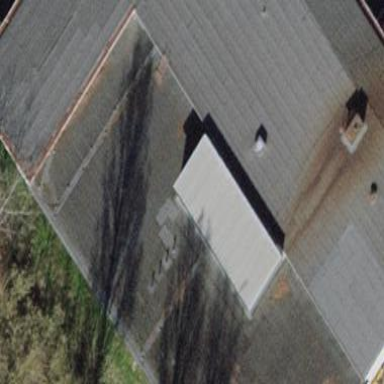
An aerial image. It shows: Commercial building with flat roof.